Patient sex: F
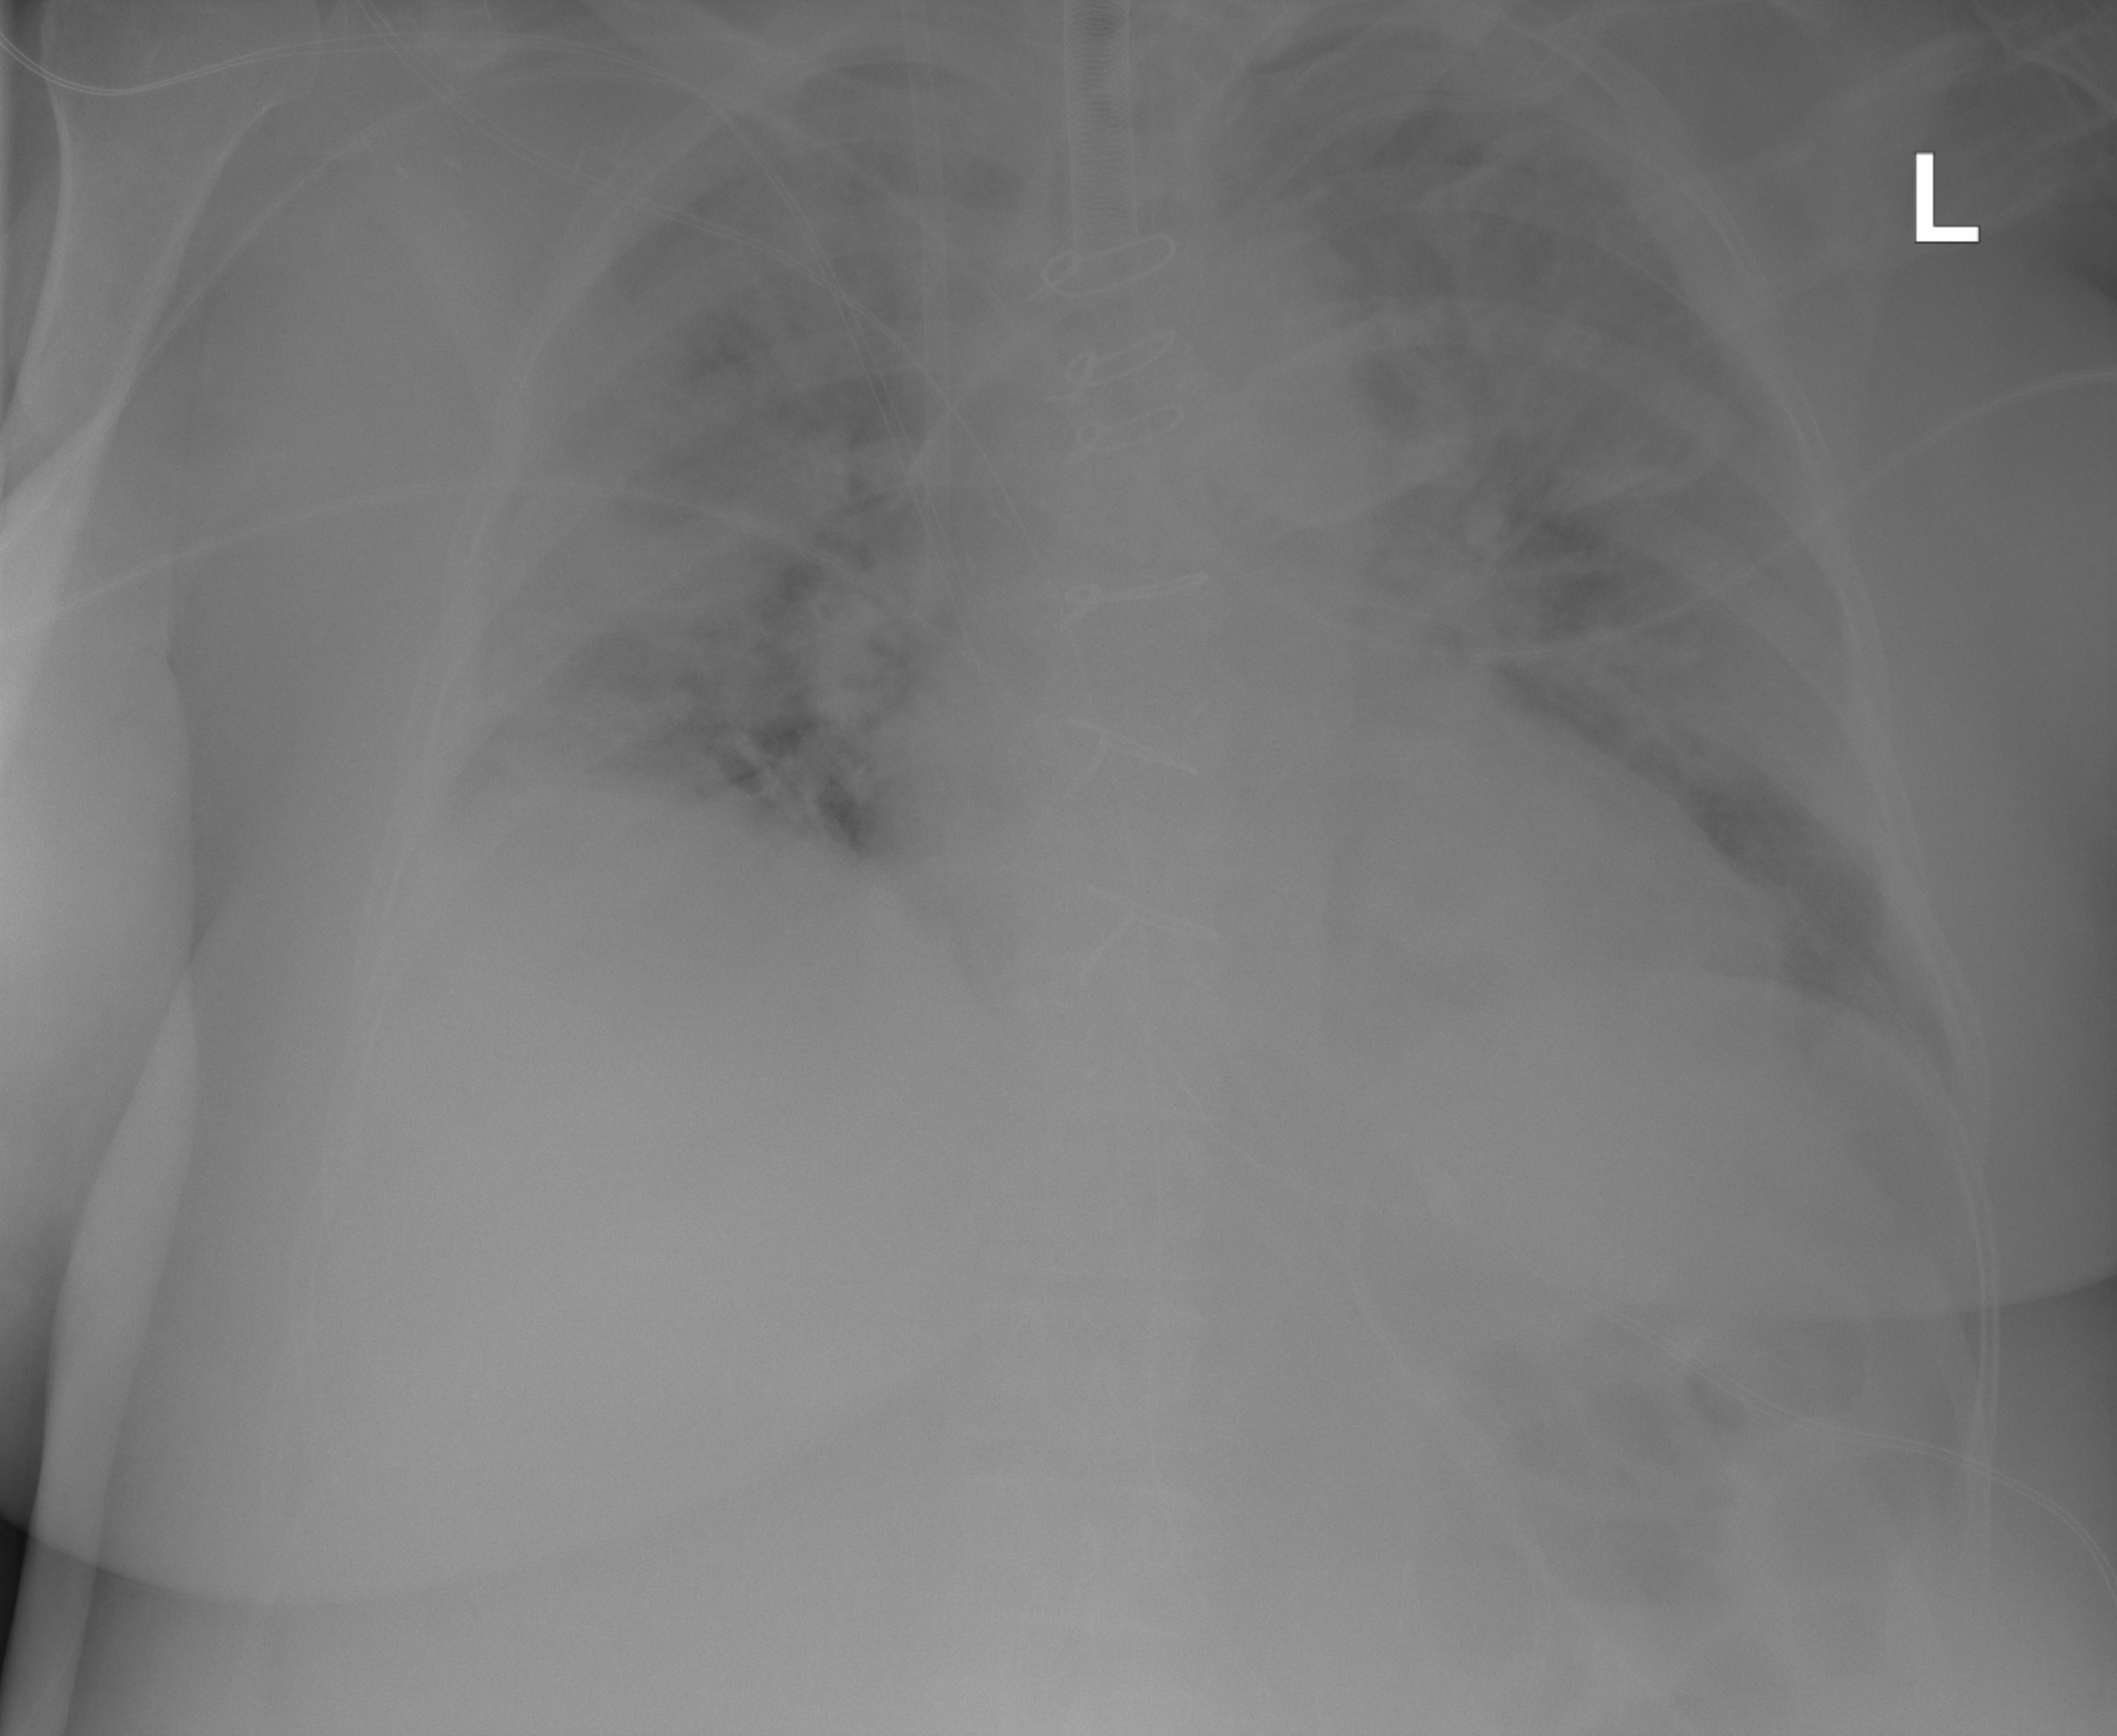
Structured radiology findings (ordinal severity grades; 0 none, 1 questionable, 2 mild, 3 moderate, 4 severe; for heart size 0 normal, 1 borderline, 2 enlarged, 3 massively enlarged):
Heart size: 0
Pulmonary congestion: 3
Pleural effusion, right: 3
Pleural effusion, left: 2
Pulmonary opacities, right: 3
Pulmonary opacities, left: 2
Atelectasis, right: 3
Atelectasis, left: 2